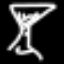
Label: hourglass